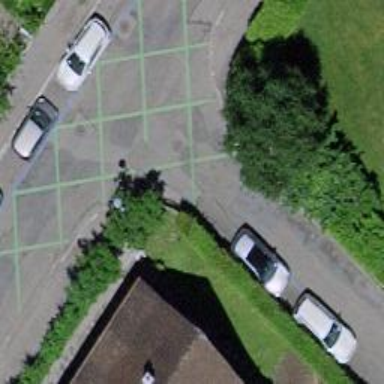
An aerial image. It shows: Kerb serving as barrier.